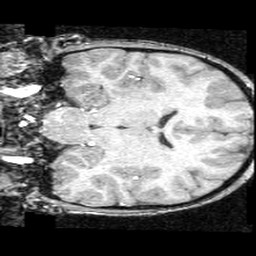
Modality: T1w
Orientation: coronal
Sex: male
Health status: ill
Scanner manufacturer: ge
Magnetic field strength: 1.5 T
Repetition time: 21 s
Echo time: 0.008 s